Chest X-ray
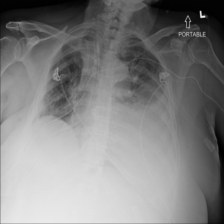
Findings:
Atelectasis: negative
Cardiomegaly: negative
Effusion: positive
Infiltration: negative
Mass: negative
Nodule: negative
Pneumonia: negative
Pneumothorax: negative
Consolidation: negative
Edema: negative
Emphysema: negative
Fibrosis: negative
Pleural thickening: negative
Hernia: negative